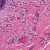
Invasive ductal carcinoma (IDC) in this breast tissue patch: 0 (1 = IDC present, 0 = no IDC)